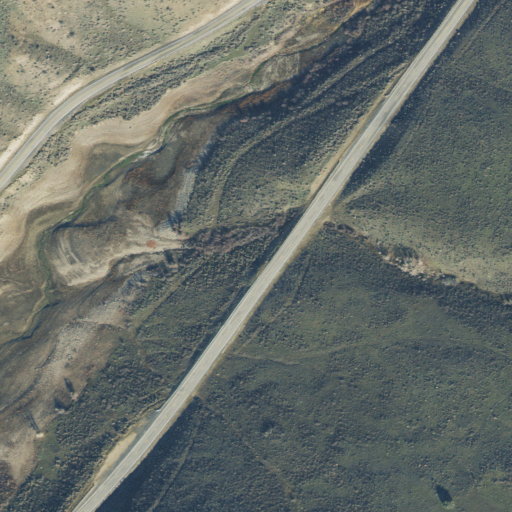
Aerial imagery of valley in Utah named Deer Fly Hollow containing shrub, open development, grassland, open water, low intensity development, and medium intensity development